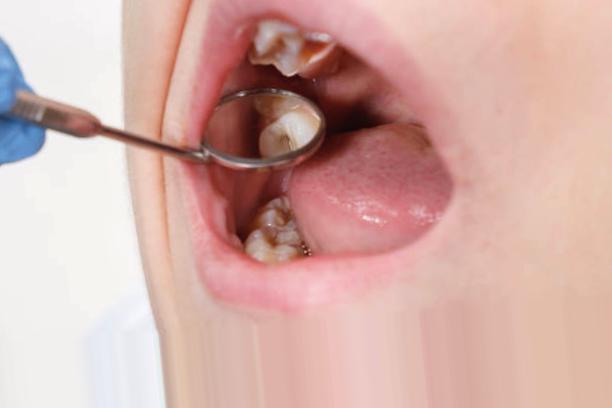
Condition: Caries